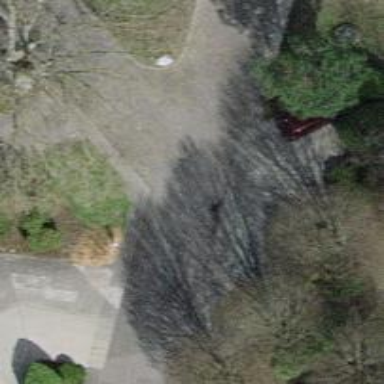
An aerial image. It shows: Residential road with asphalt surface.